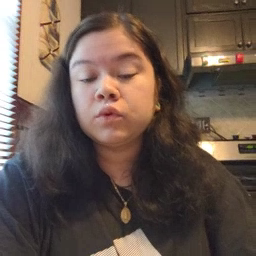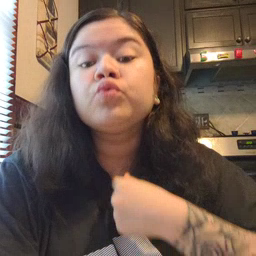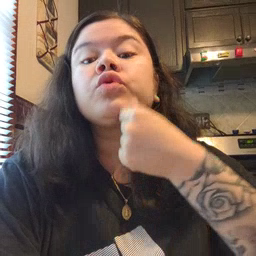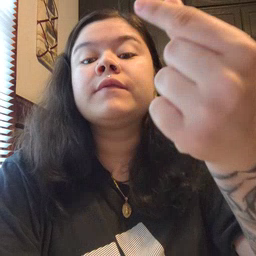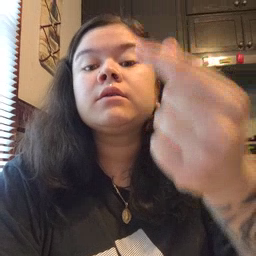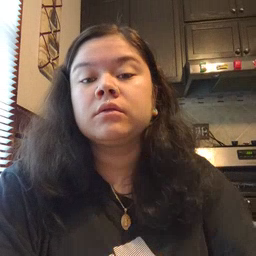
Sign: giraffe